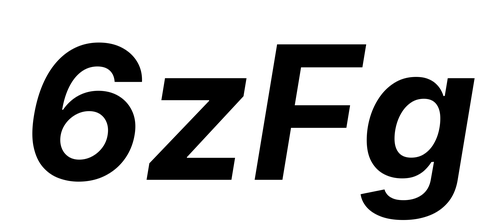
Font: Inter-Italic_Bold_Italic